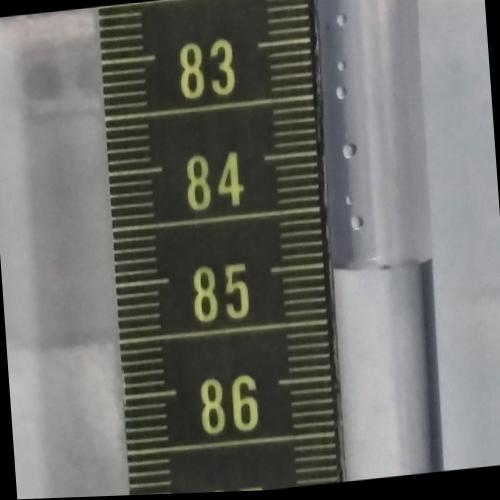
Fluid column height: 85.0 cm